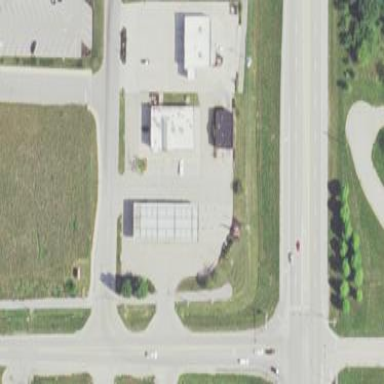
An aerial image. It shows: Fuel station.